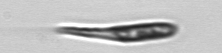
Label: Euglena